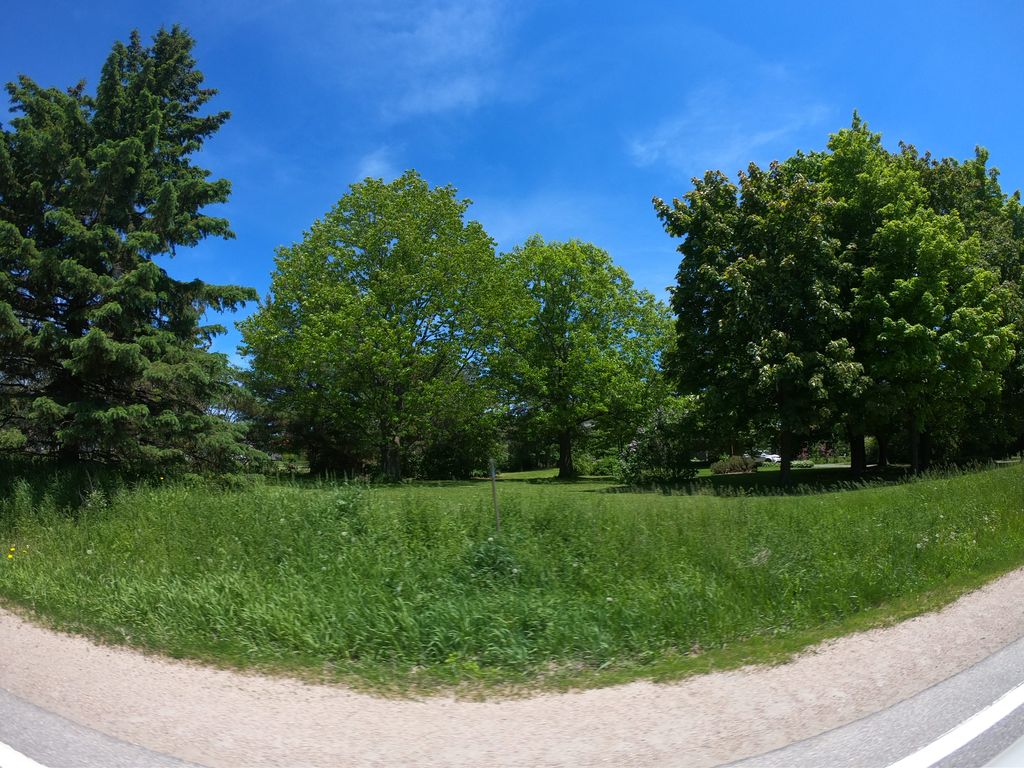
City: ottawa-gatineau